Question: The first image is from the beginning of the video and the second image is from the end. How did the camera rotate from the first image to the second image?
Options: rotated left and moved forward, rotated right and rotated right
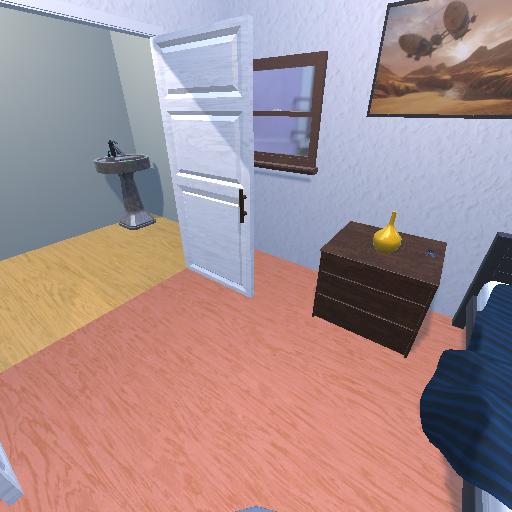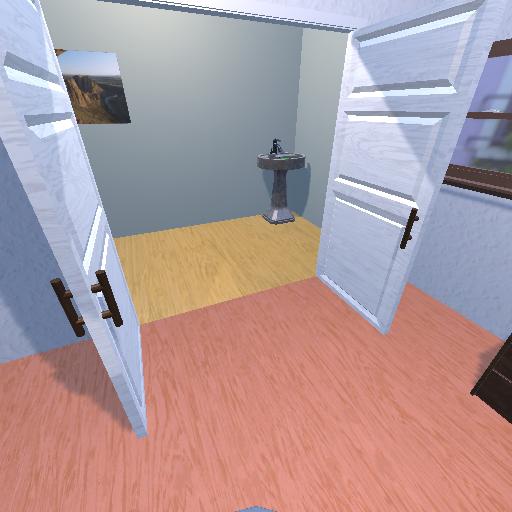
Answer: rotated left and moved forward